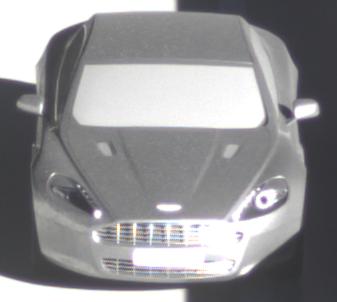
Make: Aston Martin
Model: Rapide
Detailed model: Rapide
Model produced from: 2010/03
Model produced until: 2013/07
Doors: 5
Color: gray
Road condition: wet road
Daytime: sunrise or sunset
Contrast: high contrast